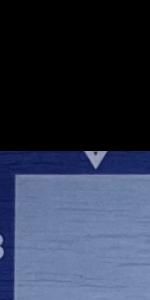
Label: Empty